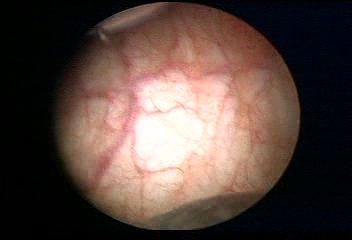
Modality: WLC
Class: Normal mucosa
Bladder cancer association: No